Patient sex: M
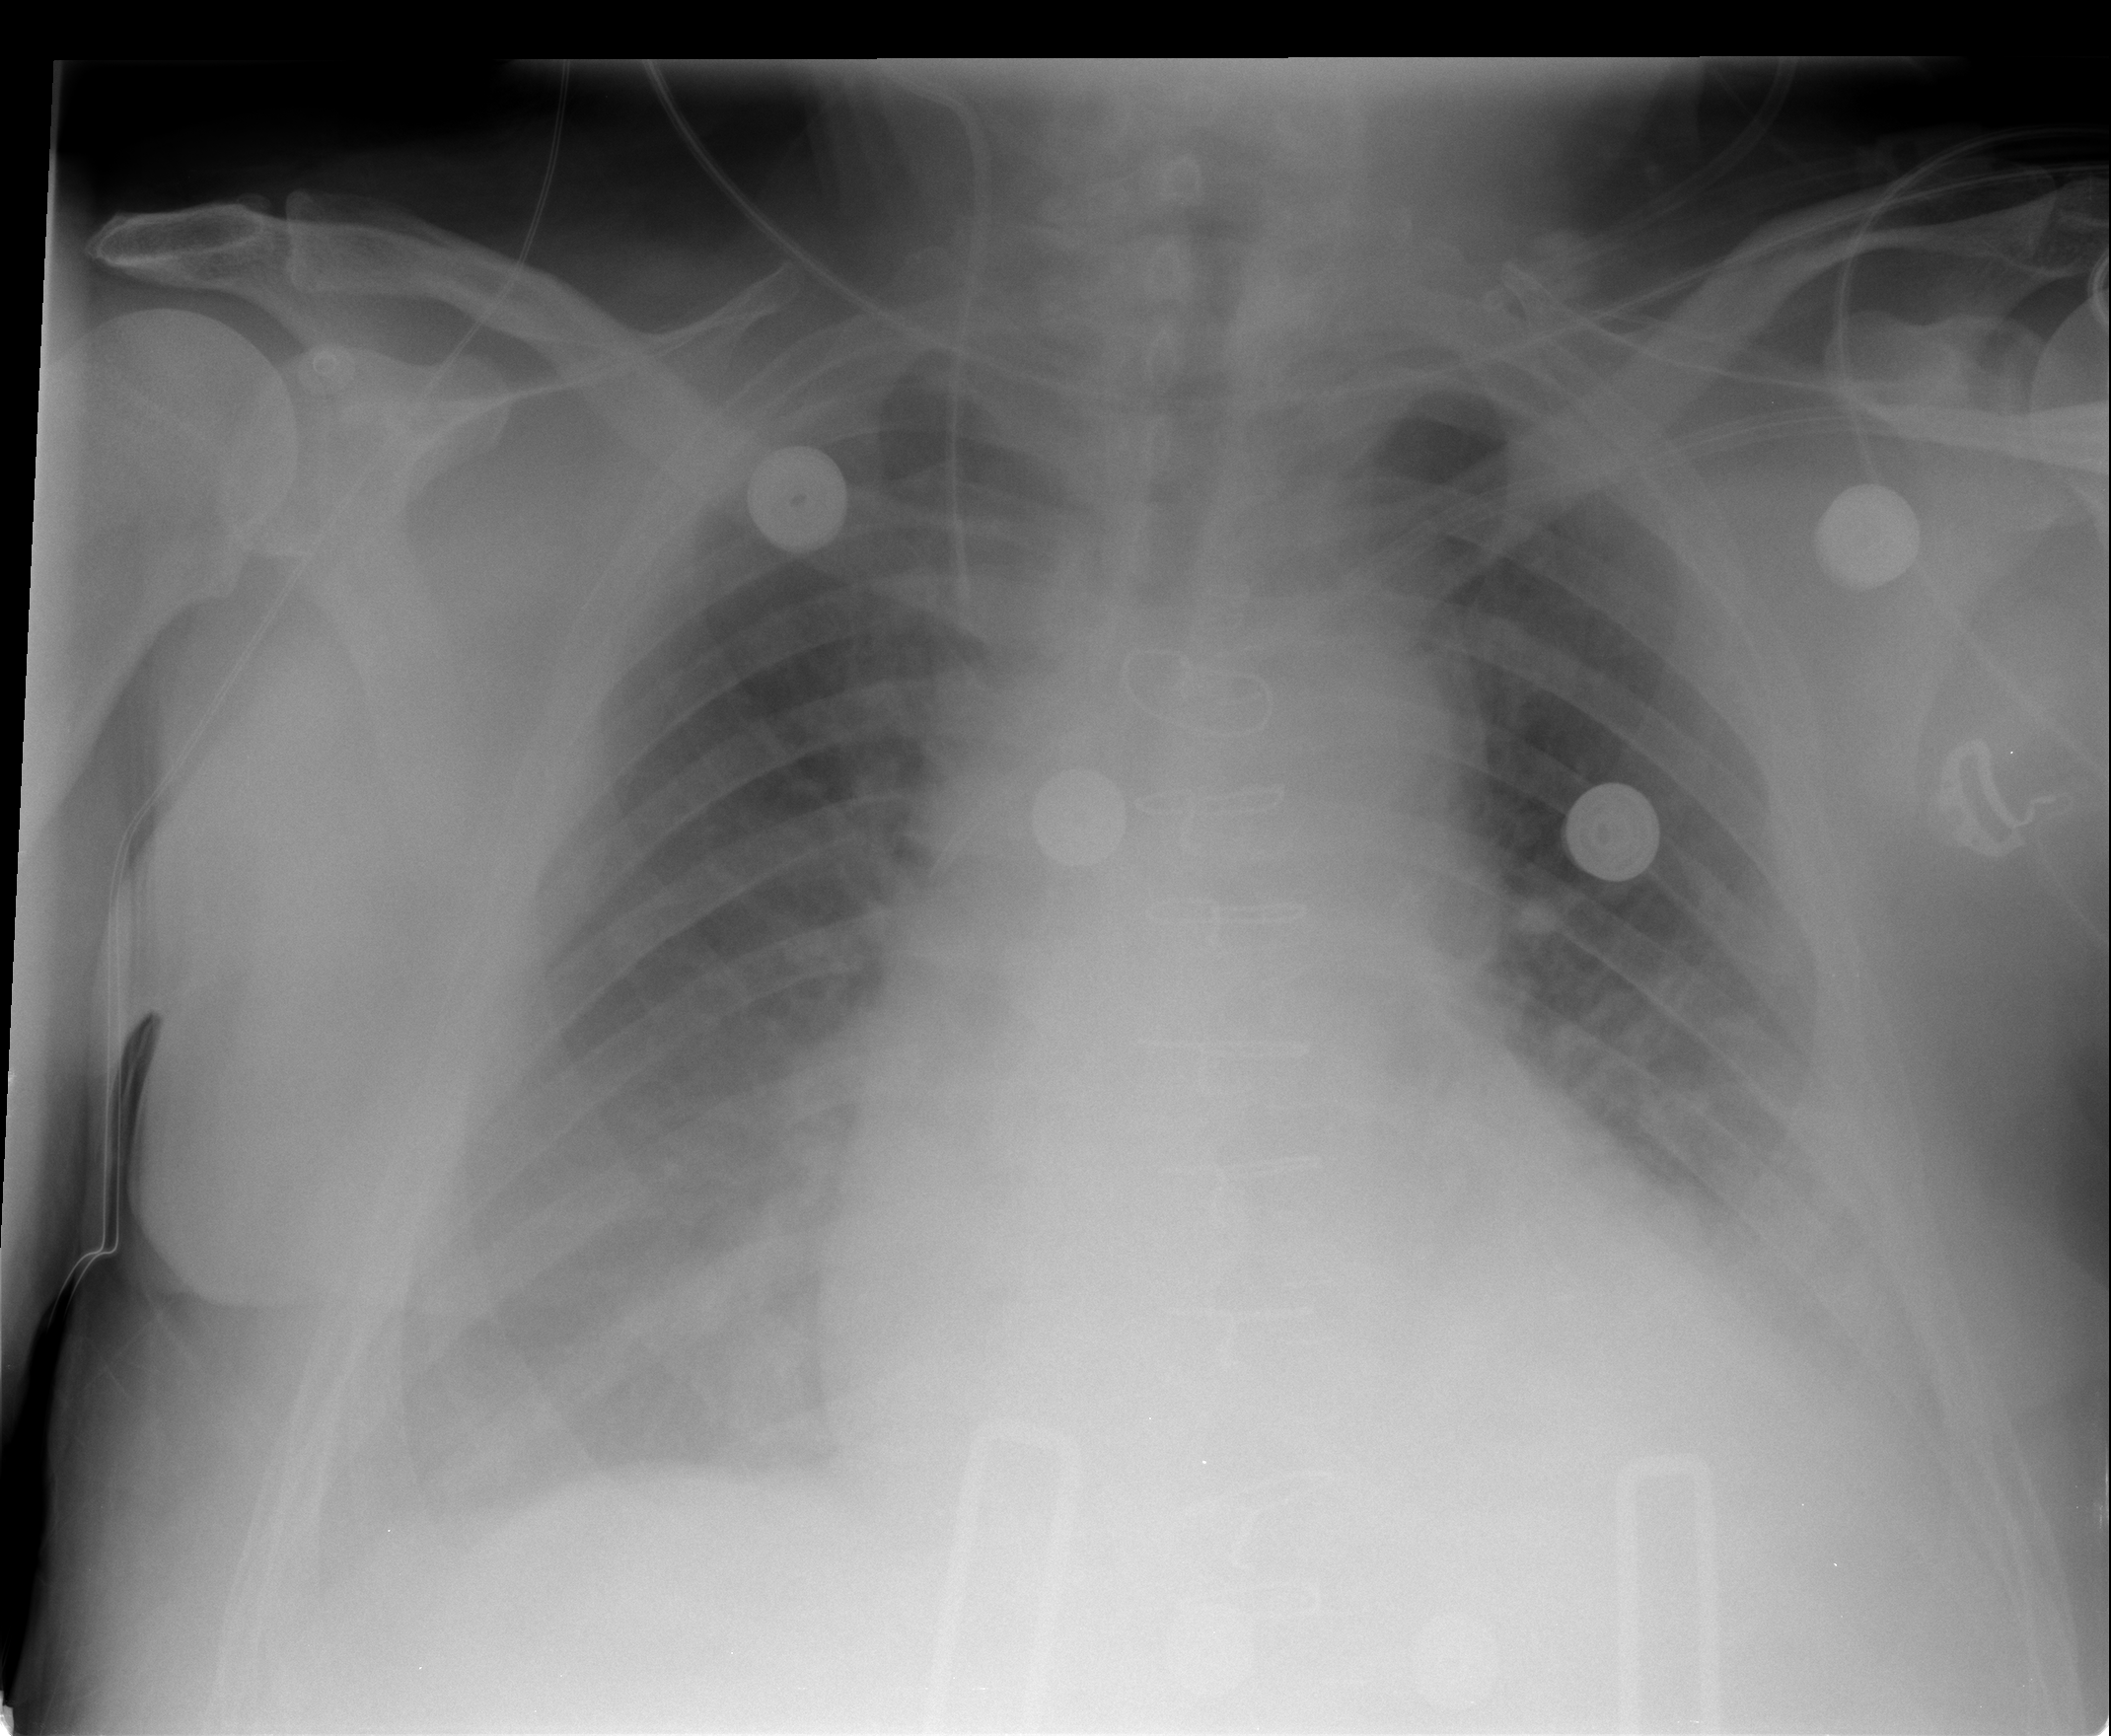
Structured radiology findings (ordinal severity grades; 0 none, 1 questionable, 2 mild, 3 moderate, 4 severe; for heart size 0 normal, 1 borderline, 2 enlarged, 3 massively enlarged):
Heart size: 2
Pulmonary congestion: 1
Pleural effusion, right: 1
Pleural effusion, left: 2
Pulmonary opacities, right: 0
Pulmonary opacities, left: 0
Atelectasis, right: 0
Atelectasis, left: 2